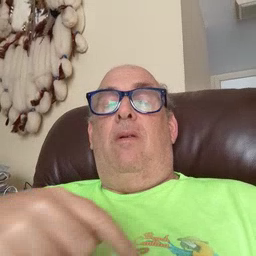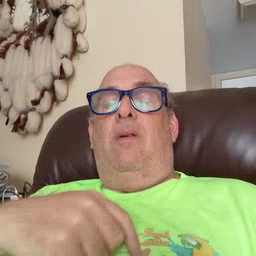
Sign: shirt